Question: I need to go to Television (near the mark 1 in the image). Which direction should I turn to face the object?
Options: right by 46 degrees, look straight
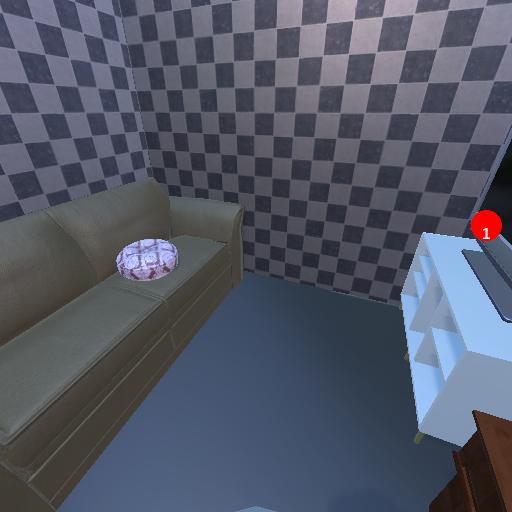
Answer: right by 46 degrees